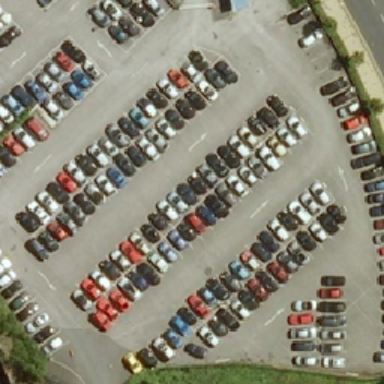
The playground is near the road surrounded by lush trees .